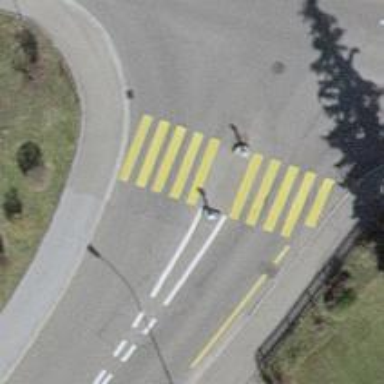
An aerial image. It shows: Zebra crossing with crossing island.